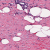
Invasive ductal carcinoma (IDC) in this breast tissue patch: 0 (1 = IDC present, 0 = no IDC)